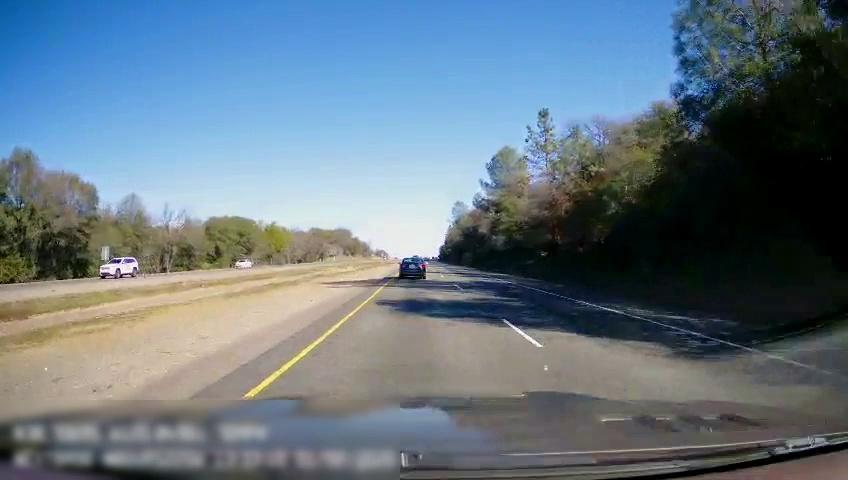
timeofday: Day
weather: Sunny
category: Drivable Space
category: Drivable Space
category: Vehicles | SUV
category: Vehicles | Car
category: Vehicles | Car
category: Lanes | Current Lane
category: Lanes | Current Lane
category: Lanes | Alternate Lane